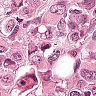
Metastatic tissue present: yes